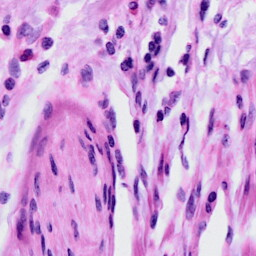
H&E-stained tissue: Cervix